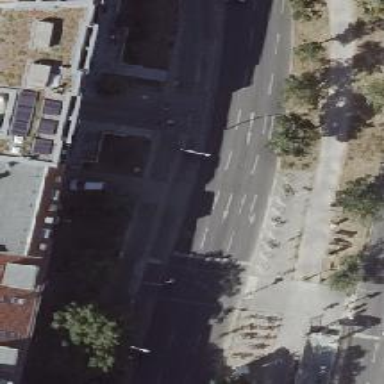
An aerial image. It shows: Secondary road with asphalt surface and parallel street side parking lanes on the right.